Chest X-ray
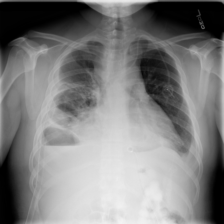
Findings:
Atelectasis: positive
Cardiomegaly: positive
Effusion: positive
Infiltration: positive
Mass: negative
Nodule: negative
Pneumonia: negative
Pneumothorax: negative
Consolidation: negative
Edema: negative
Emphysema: negative
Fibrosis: negative
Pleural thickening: negative
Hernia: negative